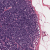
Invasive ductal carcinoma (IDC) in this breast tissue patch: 0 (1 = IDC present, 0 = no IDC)